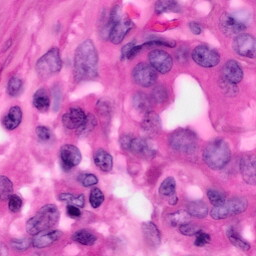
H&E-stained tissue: Pancreatic